Field crop: maize
Growth stage: 2
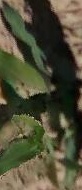
Species: maize